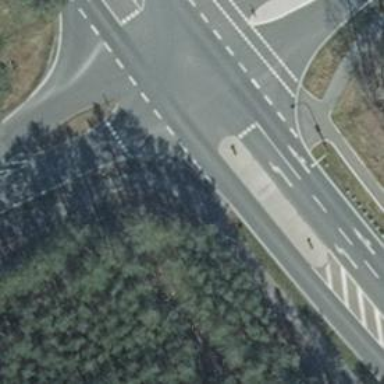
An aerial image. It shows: Asphalt cycleway.